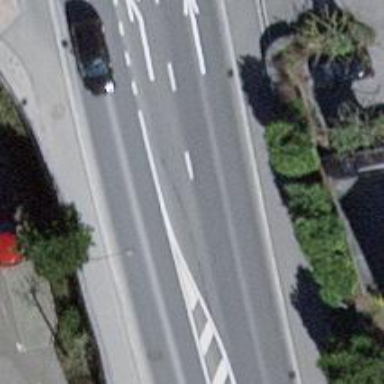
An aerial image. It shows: Primary highway with asphalt surface and sidewalks on both sides.